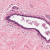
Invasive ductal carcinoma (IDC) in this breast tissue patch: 0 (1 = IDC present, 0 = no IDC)